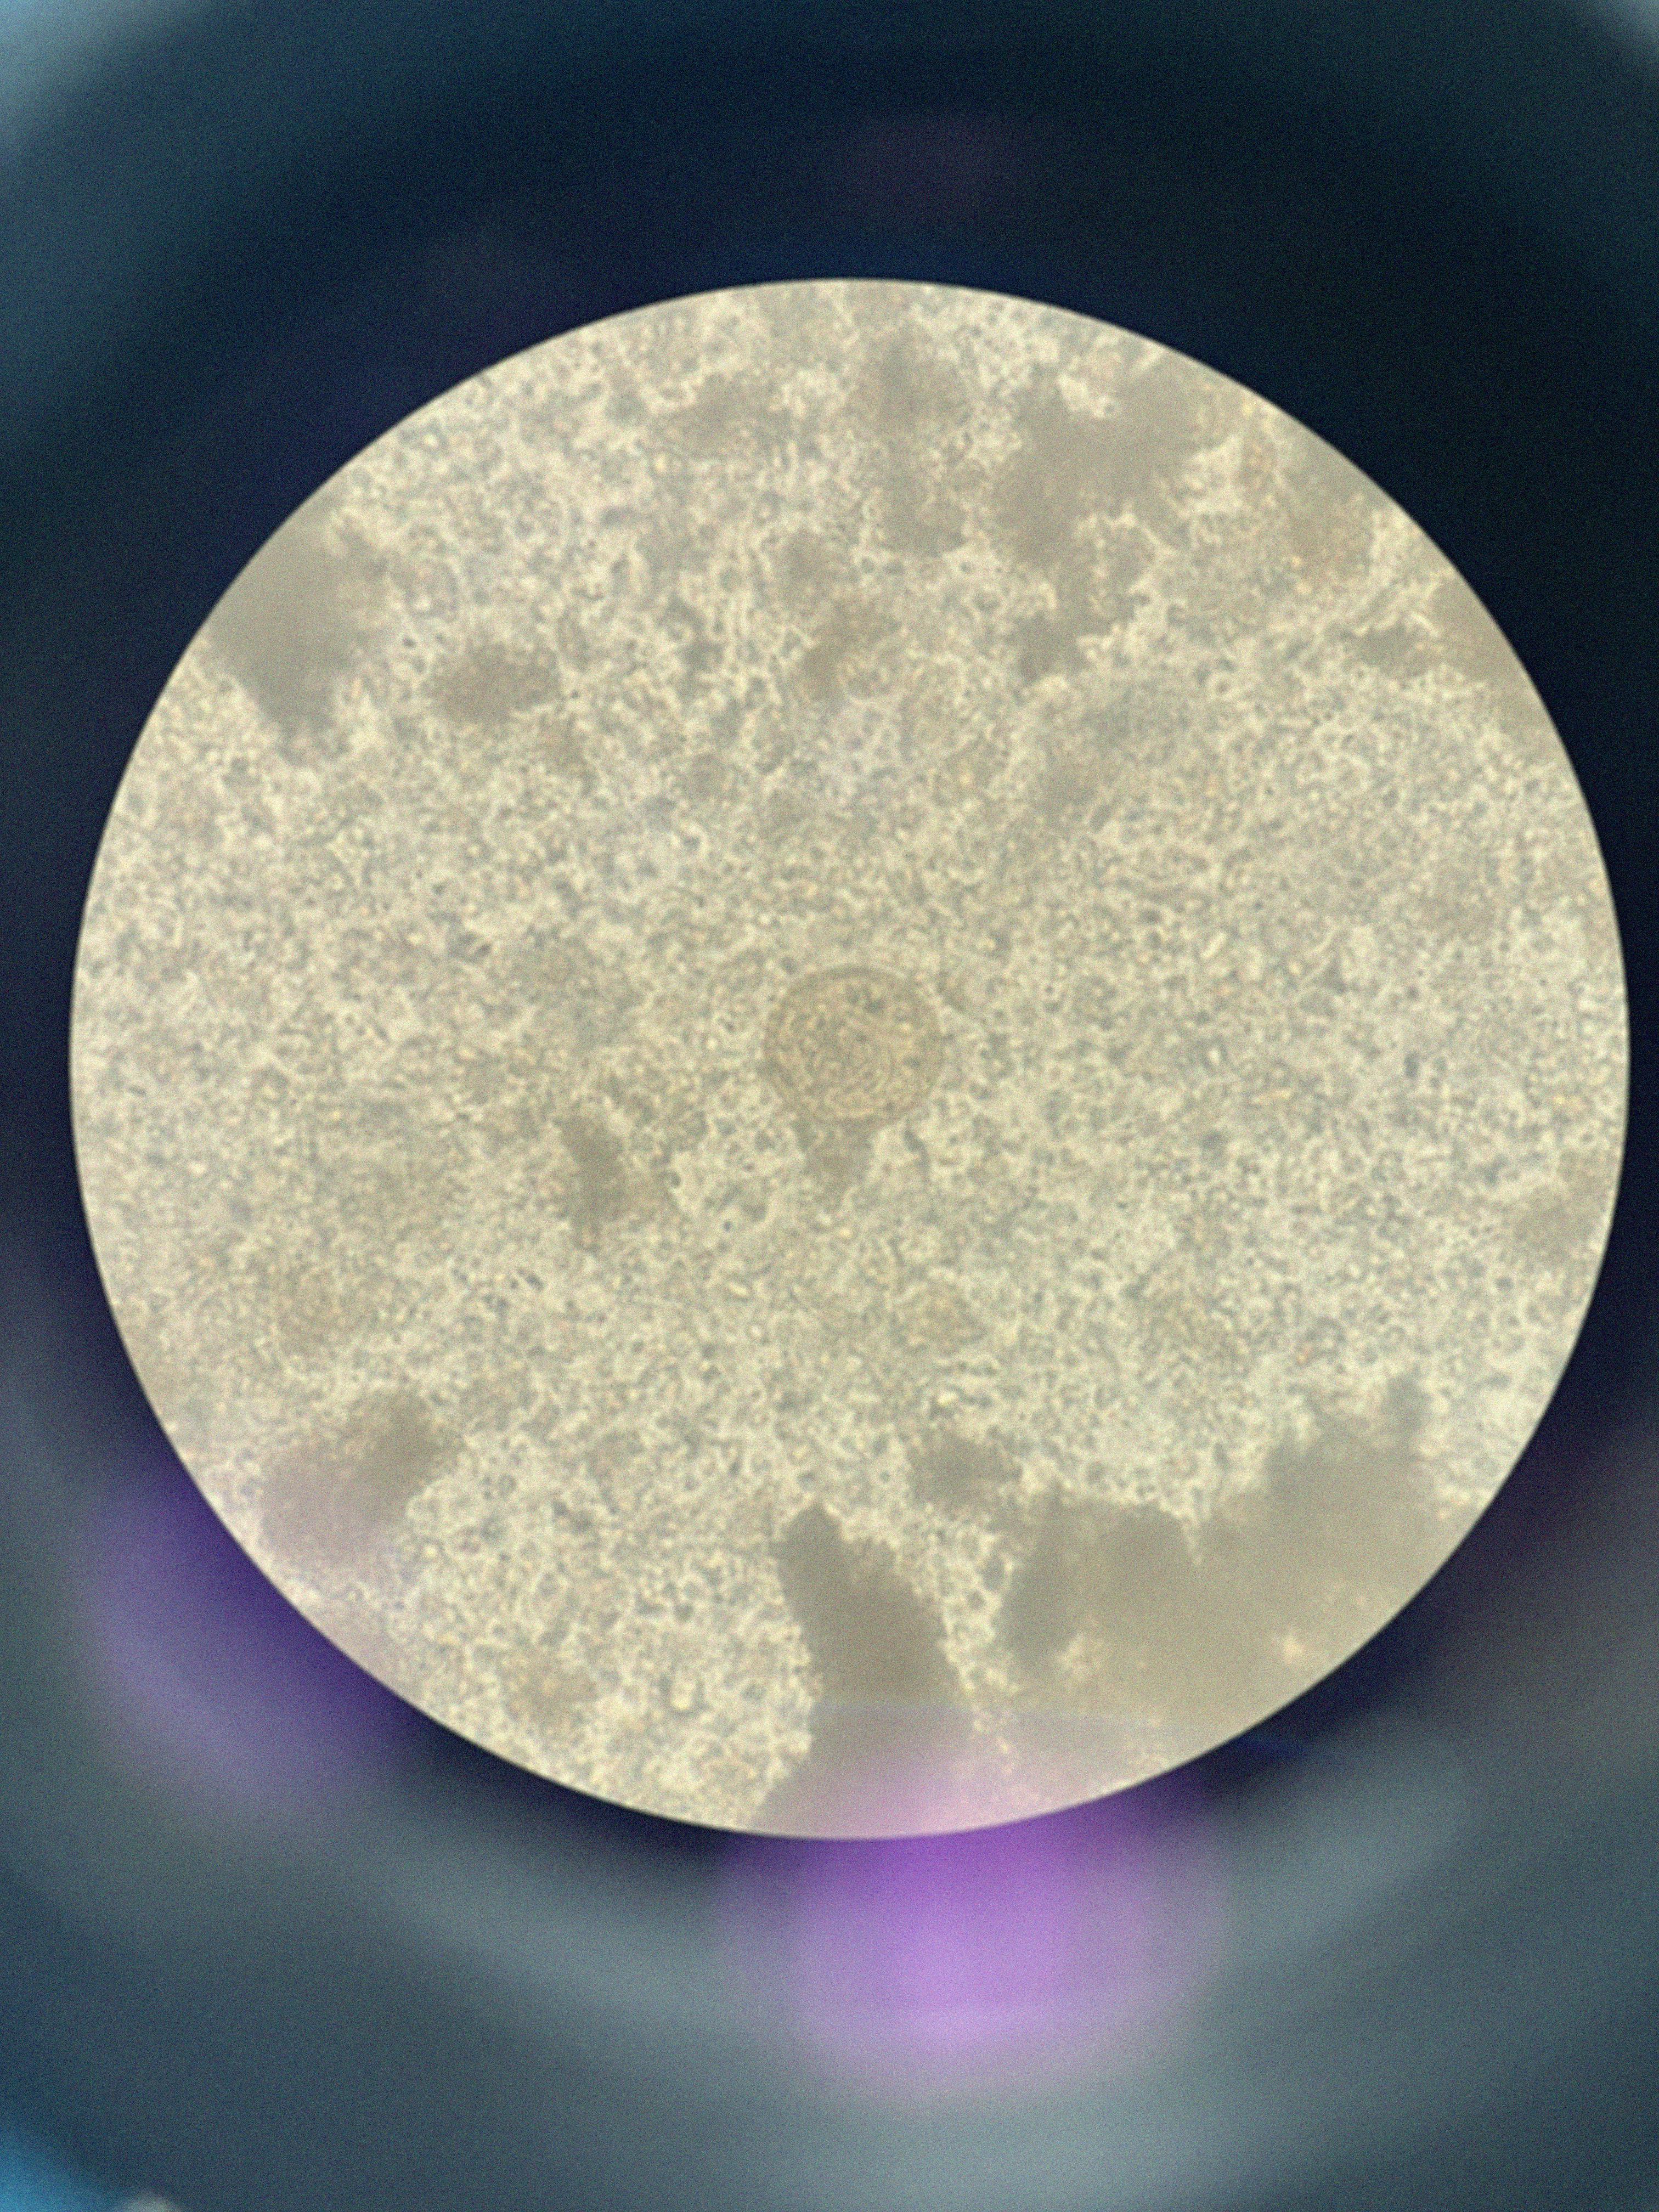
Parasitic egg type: Hymenolepis diminuta